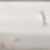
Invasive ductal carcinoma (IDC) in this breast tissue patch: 0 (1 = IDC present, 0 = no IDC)